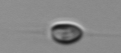
Label: Acanthoica_quattrospina